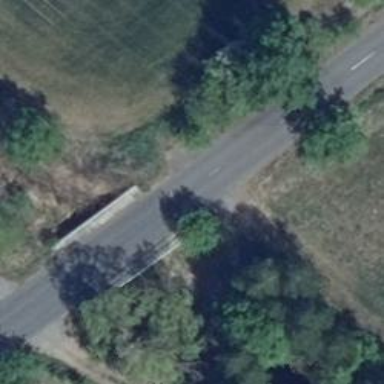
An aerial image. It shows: Tertiary road with bridge.